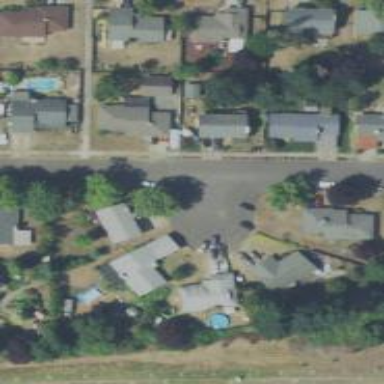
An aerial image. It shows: Residential road with sidewalk on the left.